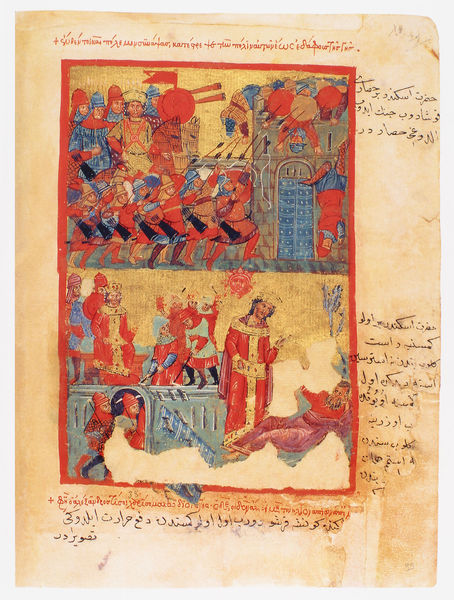
Titel: Der griechische Alexanderroman
Institution: Venedig, Hellenic Institute Codex Gr. 5
Schlagwörter: blau, bunt, rot, alt, gold, krieg, kaiser, könig, soldaten, stuck, buch, festung, seite, illustration, text, waffen, helm, ritter, arabisch, jesus, griechisch, krieger, speere, hofnarr, giechisch, belagern, stuermen